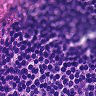
Metastatic tissue present: no